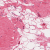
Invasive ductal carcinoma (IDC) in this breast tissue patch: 0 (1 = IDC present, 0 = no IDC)